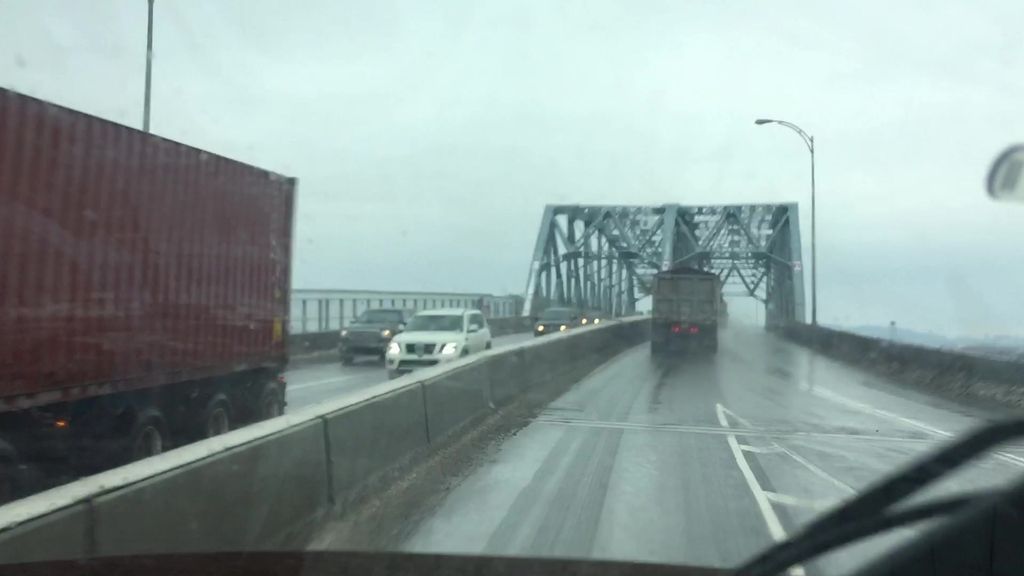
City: montreal